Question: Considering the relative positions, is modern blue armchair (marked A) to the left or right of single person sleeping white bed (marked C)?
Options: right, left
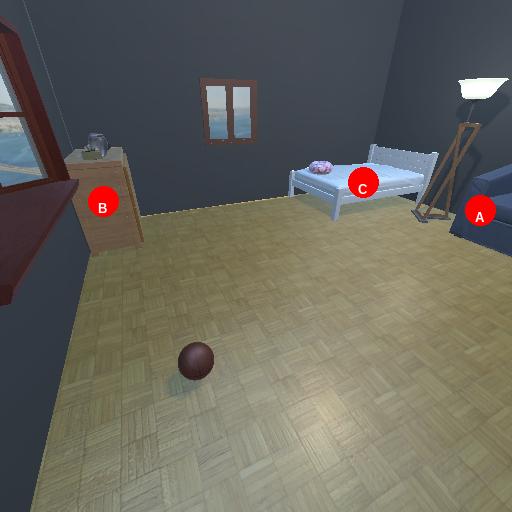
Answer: right